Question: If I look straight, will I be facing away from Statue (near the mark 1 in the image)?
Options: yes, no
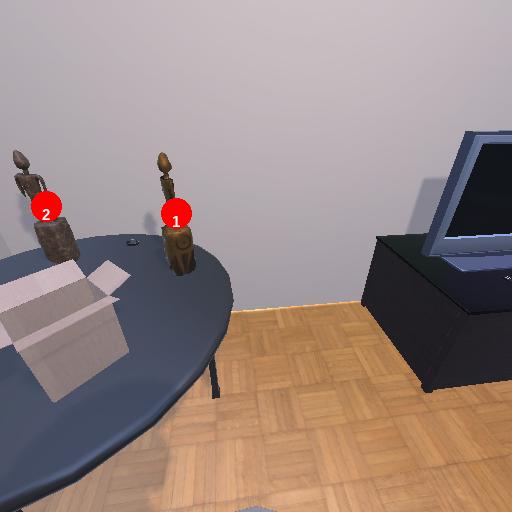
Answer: yes